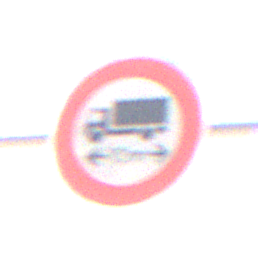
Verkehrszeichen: TatsaechlicheLaenge
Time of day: Midday
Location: Outdoor (Nature)
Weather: PartlyCloudy
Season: NotSpecified
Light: Natural